Question: My code:
'''
static public void DeleteFiles(string pathName)
{
//expand path if it has variables.
pathName = Environment.ExpandEnvironmentVariables(pathName);
Console.WriteLine("Trying file: " + pathName);
//if the file exists, delete it and say so. Otherwise, say so.
if (File.Exists(pathName))
{
try
{
File.SetAttributes(pathName, FileAttributes.Normal);
File.Delete(pathName);
Console.BackgroundColor = ConsoleColor.Blue;
Console.ForegroundColor = ConsoleColor.White;
string lineToWrite = pathName + " deleted.
";
Console.WriteLine(lineToWrite);
logList.Add(lineToWrite);
Console.ResetColor();
}
catch (Exception ex)
{
string lineToWrite = "Something went wrong...
" + ex;
Console.WriteLine(lineToWrite);
}
}
else
{
string lineToWrite = pathName + " not found.
";
Console.WriteLine(lineToWrite);
logList.Add(lineToWrite);
}
}
'''
When I run this code, it says it doesn't exist.
If I comment out the "IF" and the "ELSE" so it doesn't check for existence, then I get this error:

> System.UnauthorizedAccessException: Access to path
'C:\ProgramData\pickles' is denied.
In my manifest file, I have the line:
'''
<requestedExecutionLevel level="requireAdministrator" uiAccess="false" />
'''
but it seems to make no difference. I've also tried "highestAvailable".
Does anyone know how I can alter my existing function in order to accomplish my goal?
Note: ProgramData\pickles does exist.
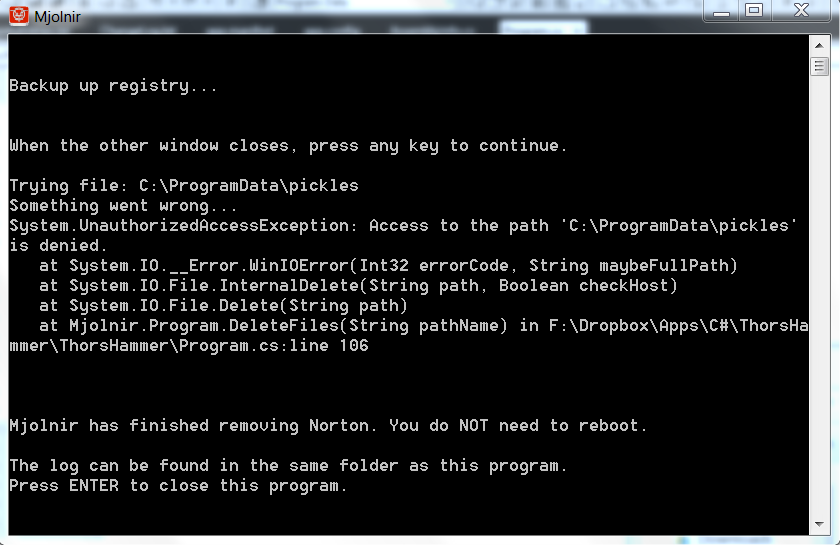
Answer: The reason seems to be that it is a directory.
In exceptions of this article: <URL> it says:
'''
The caller does not have the required permission.
-or-
path is a directory.
-or-
path specified a read-only file.
'''
Note: path is a directory.
What you might be looking for is: <URL>
Directory.Delete(...
/Flipbed